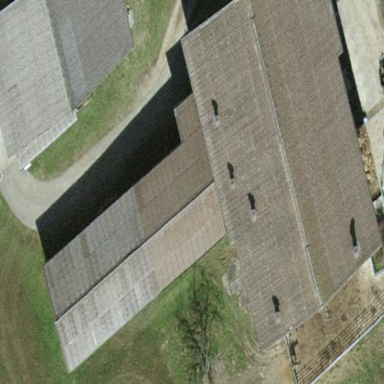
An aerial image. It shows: Farm auxiliary building with gabled roof.